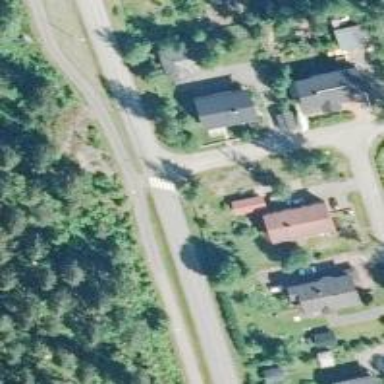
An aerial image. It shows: Asphalt cycleway.